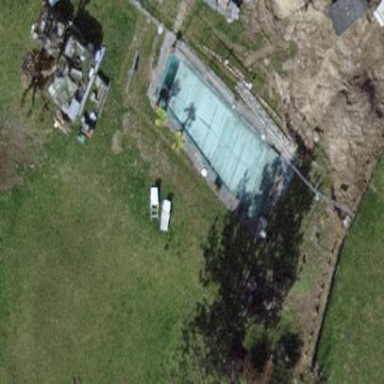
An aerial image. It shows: Swimming pool located in leisure land.